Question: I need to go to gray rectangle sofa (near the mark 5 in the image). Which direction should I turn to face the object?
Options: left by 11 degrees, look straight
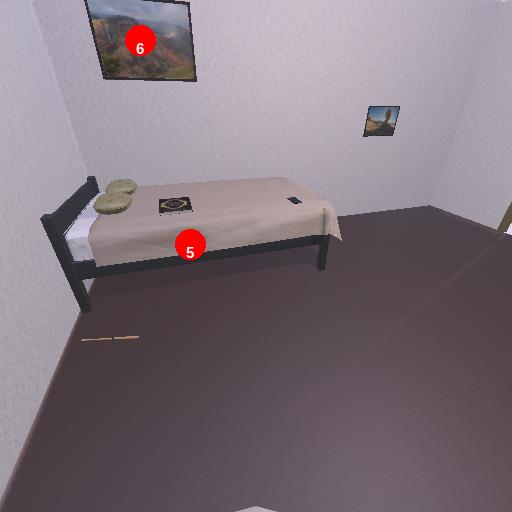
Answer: left by 11 degrees